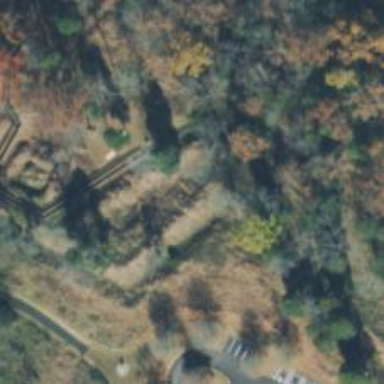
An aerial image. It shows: Historical fort.